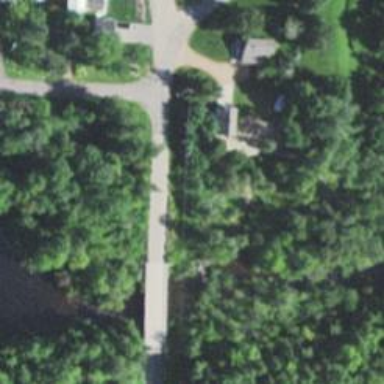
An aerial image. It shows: Residential road with bridge.